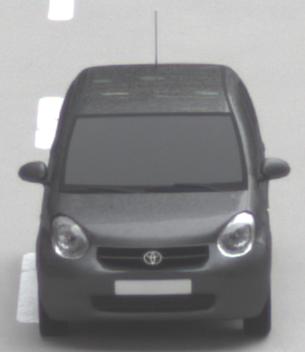
Make: Toyota
Model: Passo
Detailed model: Toyota Passo X Yururi
Model produced from: 2010
Model produced until: 2016
Doors: 5
Color: gray
Road condition: dry road
Daytime: midday
Contrast: low contrast